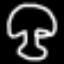
Label: mushroom